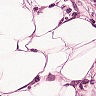
Metastatic tissue present: yes